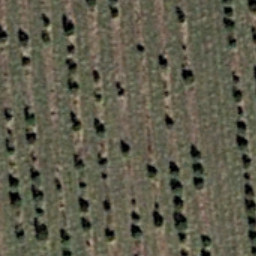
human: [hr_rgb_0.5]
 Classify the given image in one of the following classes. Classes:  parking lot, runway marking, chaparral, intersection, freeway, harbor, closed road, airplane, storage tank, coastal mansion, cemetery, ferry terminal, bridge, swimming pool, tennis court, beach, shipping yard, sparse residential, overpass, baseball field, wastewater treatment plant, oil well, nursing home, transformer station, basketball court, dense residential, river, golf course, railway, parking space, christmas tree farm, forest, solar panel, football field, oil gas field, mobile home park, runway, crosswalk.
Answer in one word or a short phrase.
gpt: christmas tree farm